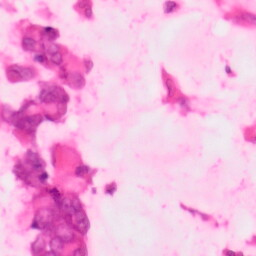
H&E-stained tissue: Colon